二年级 · 算术
在括号里填上最大的数。

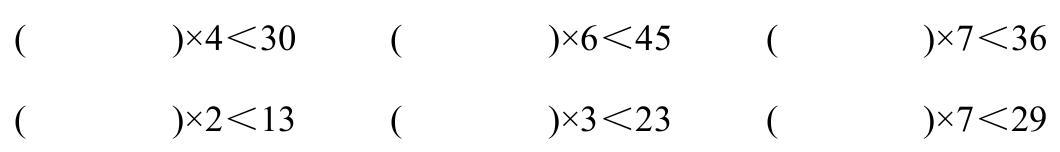
答案: $\quad 7 \quad 7 \quad 7 \quad 5 \quad 6 \quad 7 \quad 4$

【分析】根据表内乘法口诀进行解答即可。

【详解】 $7 \times 4=28,28<30$, 所以括号里面最大能填 7 。

$7 \times 6=42,42<45$, 所以括号里面最大能填 7 。

$5 \times 7=35,35<36$, 所以括号里面最大能填 5 。

$6 \times 2=12,12<13$, 所以括号里面最大能填 6 。

$7 \times 3=21,21<23$, 所以括号里面最大能填 7 。

$4 \times 7=28,28<29$, 所以括号里面最大能填 4 。

【点睛】本题考查学生对表内乘法口诀的掌握和运用。